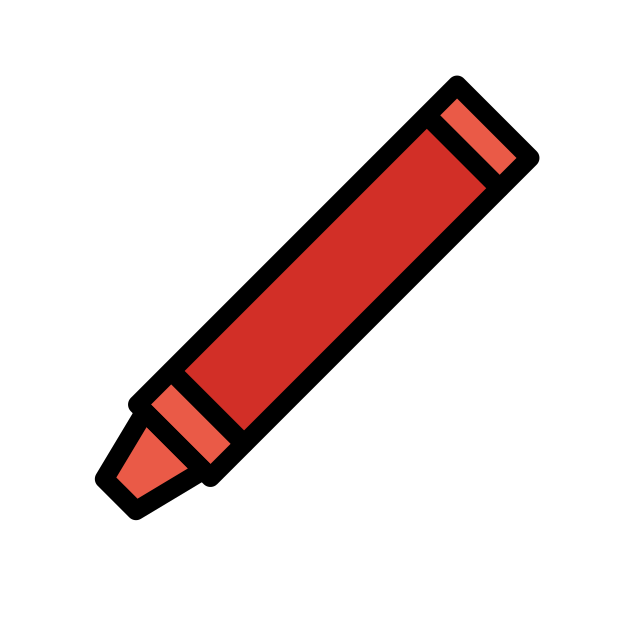
crayon